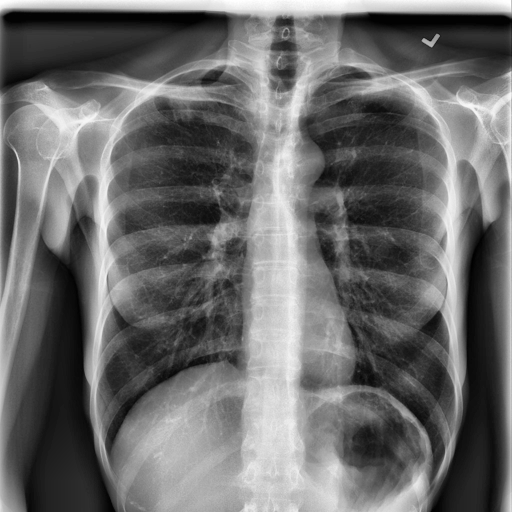
Finding: NORMAL